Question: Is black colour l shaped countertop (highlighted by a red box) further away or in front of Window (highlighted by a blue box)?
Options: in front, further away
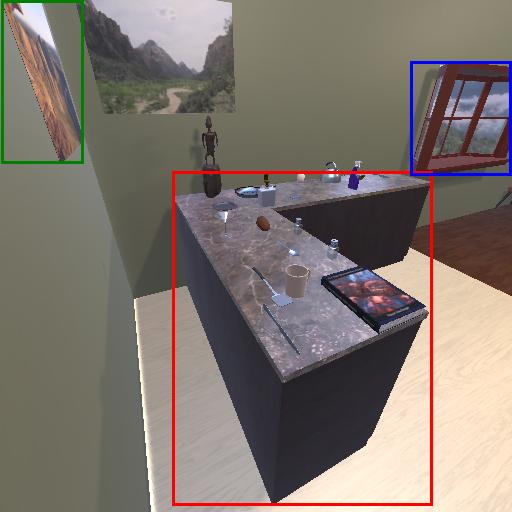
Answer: in front